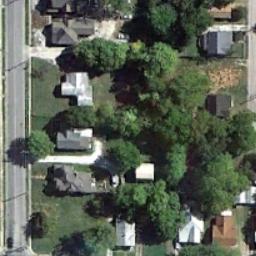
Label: medium_residential